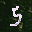
Label: 5